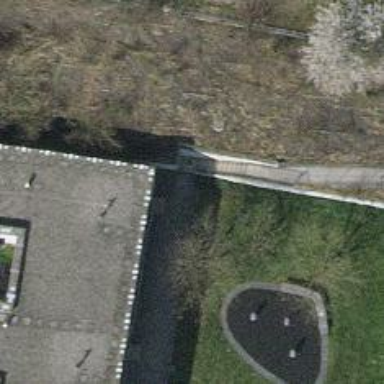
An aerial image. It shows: Retaining wall.